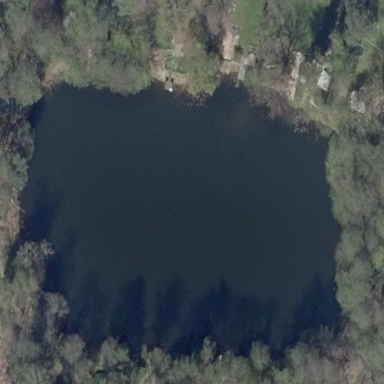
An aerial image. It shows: Peaceful pond surrounded by nature.